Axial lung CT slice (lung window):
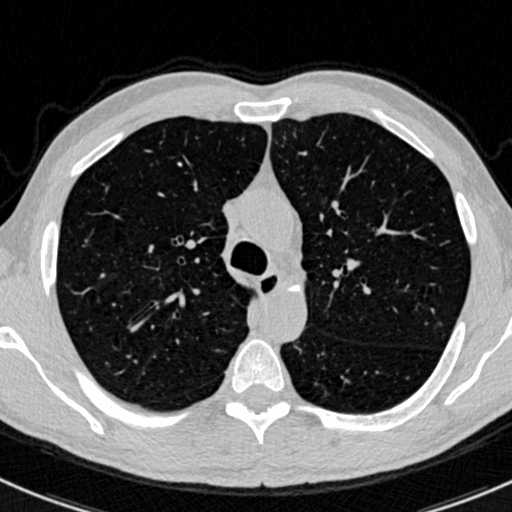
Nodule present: no